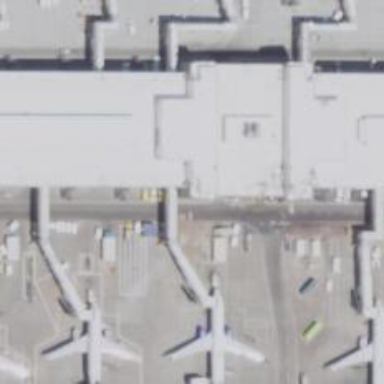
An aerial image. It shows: Airport gate.